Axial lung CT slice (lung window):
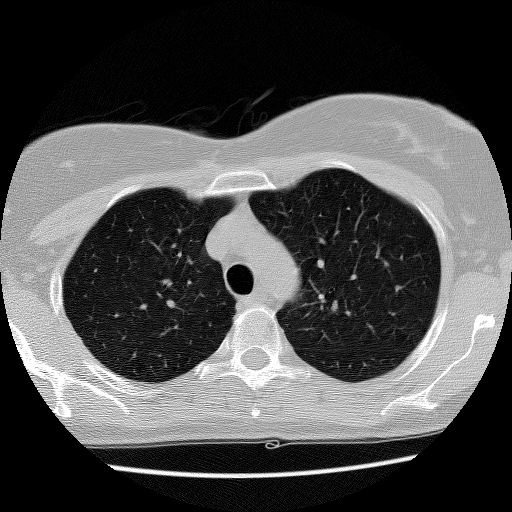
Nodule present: no